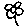
Label: flower